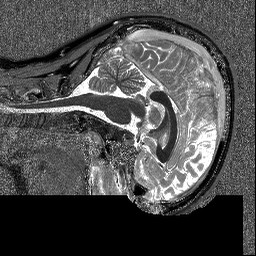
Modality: T1map
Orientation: sagittal
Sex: male